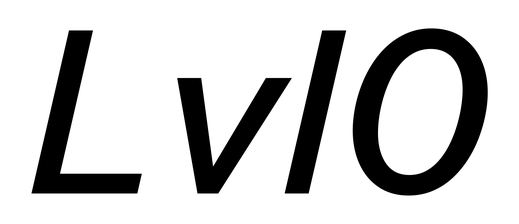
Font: InstrumentSans-Italic_Medium_Italic